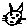
Label: cat